【题型】选择题　【知识点】解析几何　【难度】easy
已知抛物线 $C: y^2 = 8x$ 的焦点为 $F$，其准线与 $x$ 轴交于点 $K$，以 $F$ 为圆心，$FK$ 为半径的圆与抛物线 $C$ 在第一象限的交点为 $P$，则 $\triangle PKF$ 的面积为（ \quad ）

A. $1$ \qquad\qquad\qquad B. $2$ \qquad\qquad\qquad C. $4$ \qquad\qquad\qquad D. $8$
【解答】
【答案】 D

【分析】 由题意求得 $F, K, P$ 的坐标，判断 $\triangle PKF$ 的形状，进而求得其面积.

【详解】 由题可知 $F(2, 0), K(-2, 0)$，以 $F$ 为圆心，$FK$ 为半径的圆的方程为 $(x - 2)^2 + y^2 = 16$.

设 $P(x, y)$.

由 $\begin{cases} (x - 2)^2 + y^2 = 16 \\ y^2 = 8x \end{cases}$ 得 $(x + 6)(x - 2) = 0$.

因为点 $P$ 在一象限，所以 $x = 2$，$y = 4$. 即 $P(2, 4)$.

显然 $PF \perp FK$，所以 $\triangle PKF$ 为直角三角形，所以 $\triangle PKF$ 的面积为 $\frac{1}{2} \times 4 \times 4 = 8$.

故选：D.

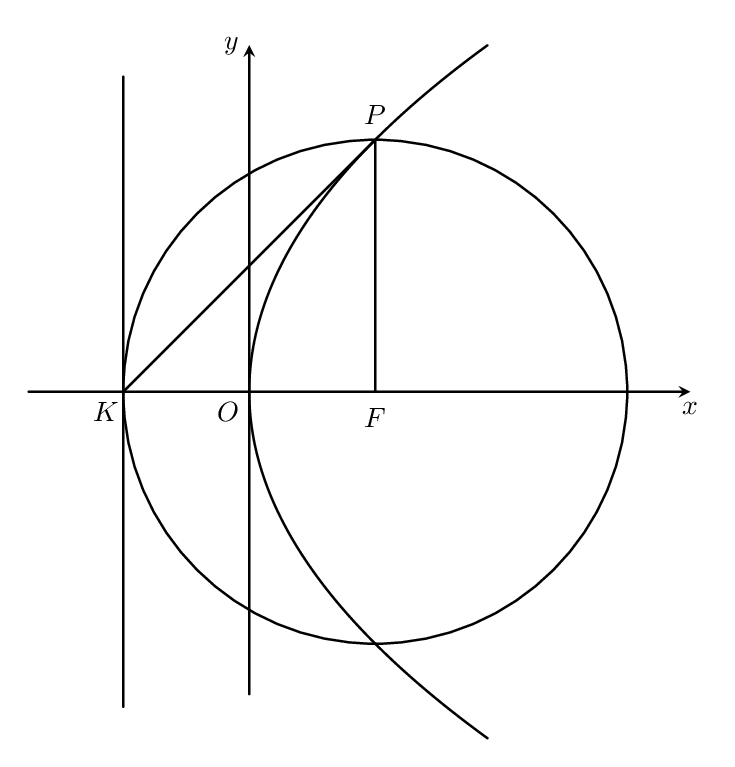